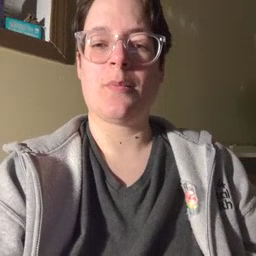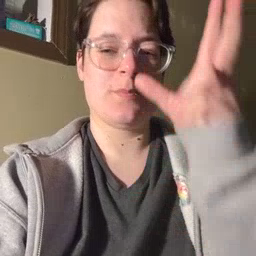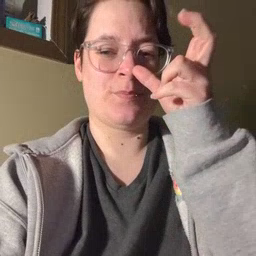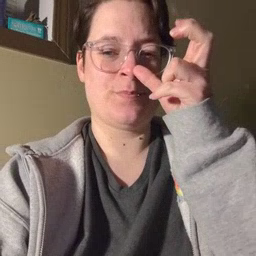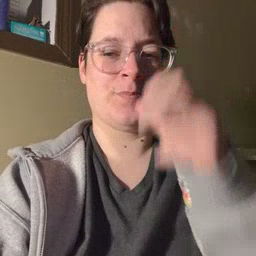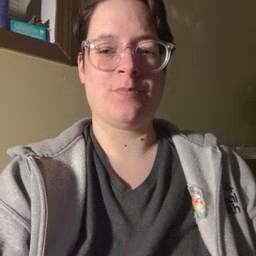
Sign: bug